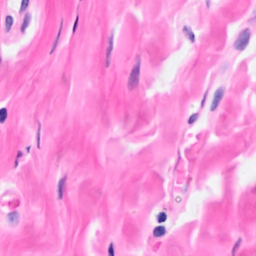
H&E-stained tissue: Breast